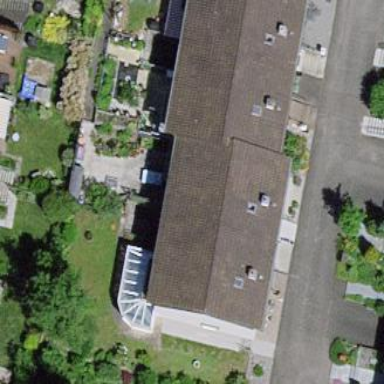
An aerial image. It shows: Terrace building.